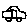
Label: car